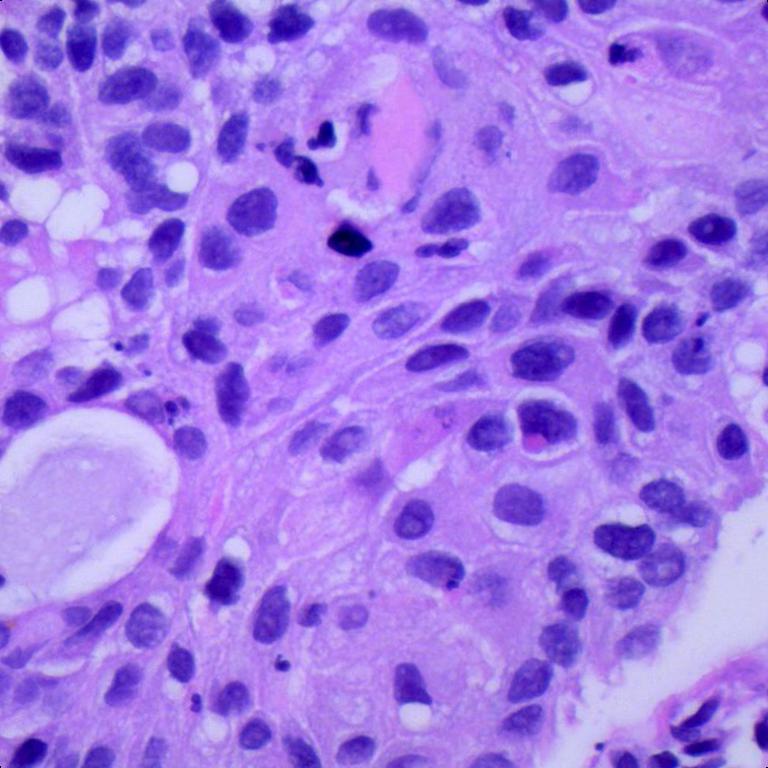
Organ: lung
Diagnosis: squamous carcinomas